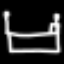
Label: bed